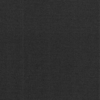
Label: dusty